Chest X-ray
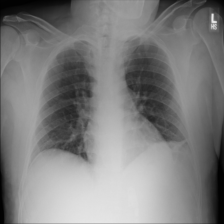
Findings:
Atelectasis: positive
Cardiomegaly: negative
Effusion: negative
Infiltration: negative
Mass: negative
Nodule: negative
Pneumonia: negative
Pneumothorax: negative
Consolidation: negative
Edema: negative
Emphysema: negative
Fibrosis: negative
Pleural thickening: negative
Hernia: negative